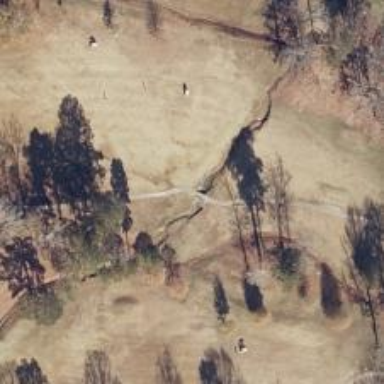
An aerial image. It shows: Service road with bridge used as golf cart path.